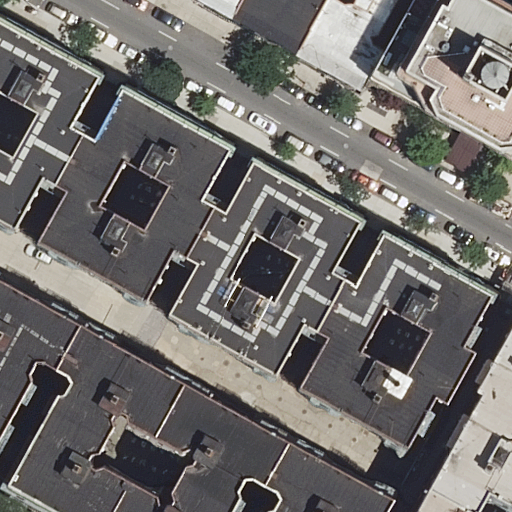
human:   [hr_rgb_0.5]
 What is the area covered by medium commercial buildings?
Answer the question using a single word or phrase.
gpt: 0m2

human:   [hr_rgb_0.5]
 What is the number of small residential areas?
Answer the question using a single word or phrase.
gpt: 0

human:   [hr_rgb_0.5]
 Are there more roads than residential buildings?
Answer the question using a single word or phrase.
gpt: no

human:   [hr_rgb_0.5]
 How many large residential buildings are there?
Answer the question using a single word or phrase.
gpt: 5

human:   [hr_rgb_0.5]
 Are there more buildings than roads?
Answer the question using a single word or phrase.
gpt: yes

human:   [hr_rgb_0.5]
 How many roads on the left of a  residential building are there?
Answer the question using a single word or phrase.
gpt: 1

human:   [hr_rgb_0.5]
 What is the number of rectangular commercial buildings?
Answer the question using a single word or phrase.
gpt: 0

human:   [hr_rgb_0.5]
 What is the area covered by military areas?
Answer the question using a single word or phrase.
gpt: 0m2

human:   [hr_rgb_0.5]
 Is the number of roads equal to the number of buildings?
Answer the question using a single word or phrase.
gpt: no

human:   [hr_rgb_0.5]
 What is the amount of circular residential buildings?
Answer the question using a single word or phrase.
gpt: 0

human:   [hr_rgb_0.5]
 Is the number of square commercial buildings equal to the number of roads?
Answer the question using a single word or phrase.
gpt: no

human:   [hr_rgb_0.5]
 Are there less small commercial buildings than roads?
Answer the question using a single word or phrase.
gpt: yes

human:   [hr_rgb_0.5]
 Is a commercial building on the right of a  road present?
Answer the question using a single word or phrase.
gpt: no

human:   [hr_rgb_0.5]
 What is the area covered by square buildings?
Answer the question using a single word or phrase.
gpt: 0m2

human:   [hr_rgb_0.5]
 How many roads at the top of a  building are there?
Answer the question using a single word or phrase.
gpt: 2

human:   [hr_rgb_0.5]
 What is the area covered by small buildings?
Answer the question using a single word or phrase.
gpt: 36m2

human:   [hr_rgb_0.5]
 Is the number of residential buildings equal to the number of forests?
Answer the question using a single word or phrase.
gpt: no

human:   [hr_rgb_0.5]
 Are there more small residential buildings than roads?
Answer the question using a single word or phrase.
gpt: no

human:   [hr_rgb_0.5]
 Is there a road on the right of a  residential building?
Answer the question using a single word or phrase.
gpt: yes

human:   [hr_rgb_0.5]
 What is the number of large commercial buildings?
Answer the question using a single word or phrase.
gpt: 0

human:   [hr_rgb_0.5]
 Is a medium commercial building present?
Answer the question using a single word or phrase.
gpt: no

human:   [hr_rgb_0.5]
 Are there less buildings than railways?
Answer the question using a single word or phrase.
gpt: no

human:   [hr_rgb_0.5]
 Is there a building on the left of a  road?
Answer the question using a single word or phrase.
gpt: yes

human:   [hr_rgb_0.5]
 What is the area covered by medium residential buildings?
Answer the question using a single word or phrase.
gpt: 1942m2

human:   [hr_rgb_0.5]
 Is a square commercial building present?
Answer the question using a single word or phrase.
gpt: no

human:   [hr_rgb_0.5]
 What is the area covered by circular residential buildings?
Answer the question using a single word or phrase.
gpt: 0m2

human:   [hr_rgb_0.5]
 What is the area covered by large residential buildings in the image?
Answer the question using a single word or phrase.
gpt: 3679m2

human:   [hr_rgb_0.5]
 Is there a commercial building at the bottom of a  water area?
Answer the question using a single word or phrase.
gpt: no

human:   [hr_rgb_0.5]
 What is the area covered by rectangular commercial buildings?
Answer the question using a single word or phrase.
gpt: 0m2

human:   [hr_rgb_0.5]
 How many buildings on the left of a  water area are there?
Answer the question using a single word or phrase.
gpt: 0

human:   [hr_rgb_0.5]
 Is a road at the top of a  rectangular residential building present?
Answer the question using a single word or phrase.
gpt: yes

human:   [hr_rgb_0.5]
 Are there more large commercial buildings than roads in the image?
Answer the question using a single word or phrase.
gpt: no

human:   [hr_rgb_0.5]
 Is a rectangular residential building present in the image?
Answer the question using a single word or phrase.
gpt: yes

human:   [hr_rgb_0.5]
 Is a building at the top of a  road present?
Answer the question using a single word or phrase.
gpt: yes

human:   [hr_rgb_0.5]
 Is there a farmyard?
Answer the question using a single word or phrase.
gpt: no

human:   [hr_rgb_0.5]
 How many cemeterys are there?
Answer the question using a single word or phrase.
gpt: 0